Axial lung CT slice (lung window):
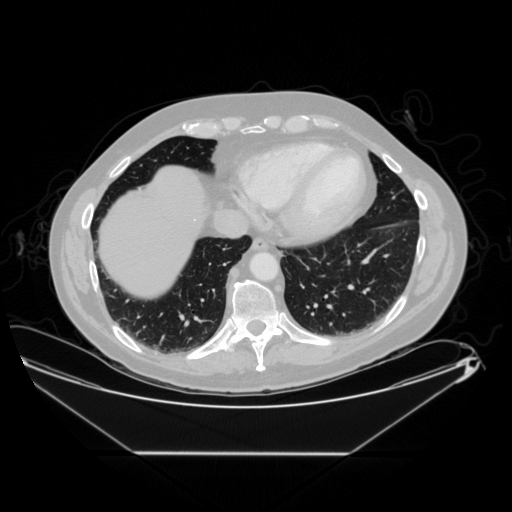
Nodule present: no